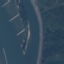
Label: River